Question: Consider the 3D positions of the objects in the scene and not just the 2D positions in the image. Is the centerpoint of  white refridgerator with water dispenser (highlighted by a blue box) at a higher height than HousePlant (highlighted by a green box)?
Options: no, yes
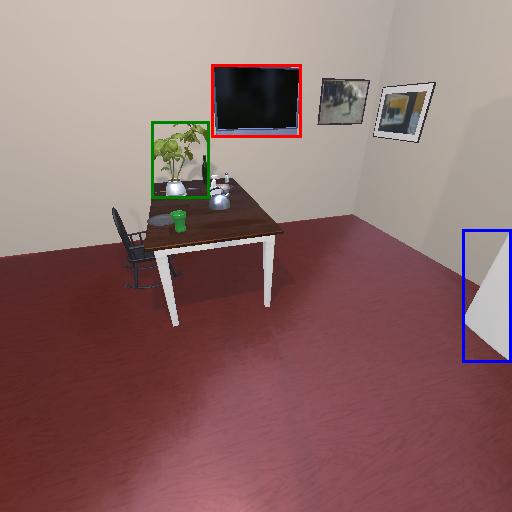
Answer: no